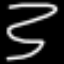
Label: squiggle